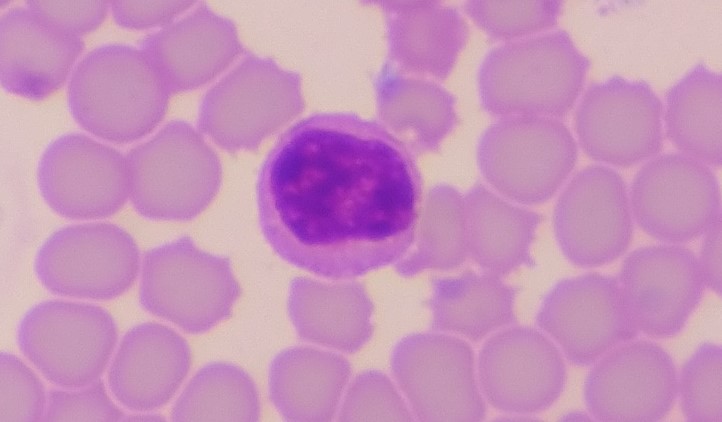
White blood cell type: Lymphocyte